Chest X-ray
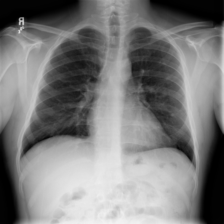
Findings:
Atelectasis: negative
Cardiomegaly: negative
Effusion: negative
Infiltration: negative
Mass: negative
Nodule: positive
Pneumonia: negative
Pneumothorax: negative
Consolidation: negative
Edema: negative
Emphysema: negative
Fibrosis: negative
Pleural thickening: negative
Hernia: negative